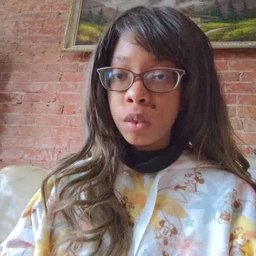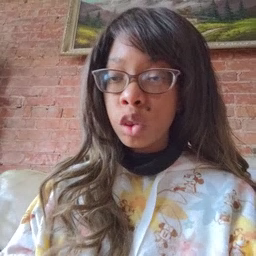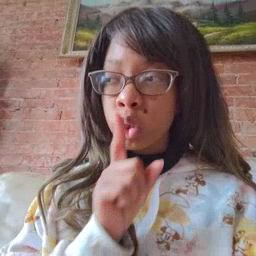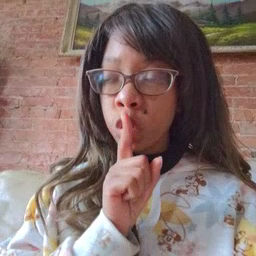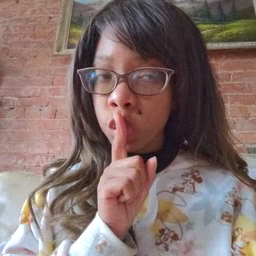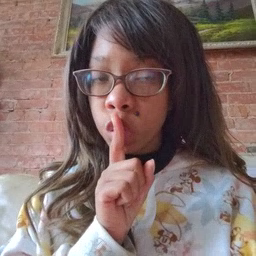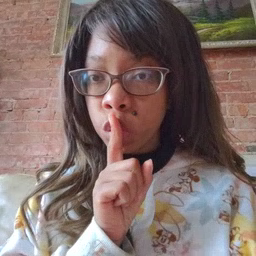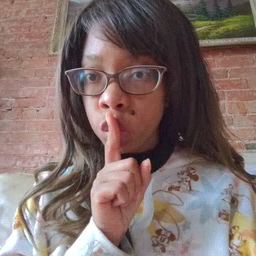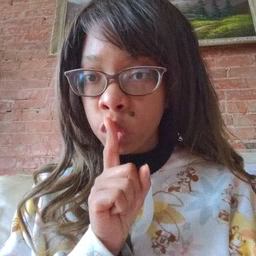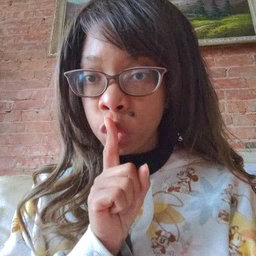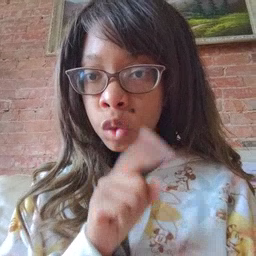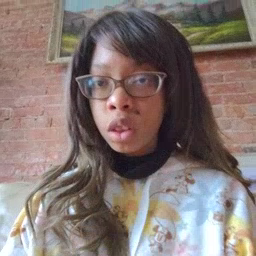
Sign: shhh